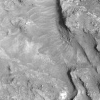
Atmospheric dust classification: not_dusty